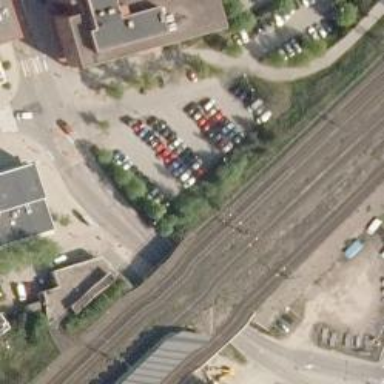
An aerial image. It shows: Continuous rail railway with electrified contact line.